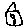
Label: house